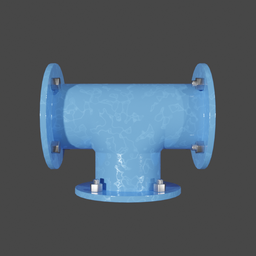
Label: tools